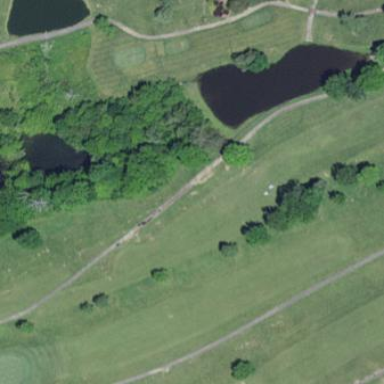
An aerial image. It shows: Golf fairway in the image.